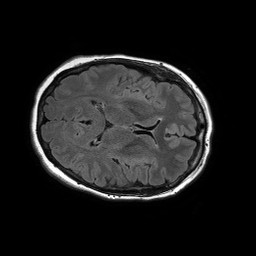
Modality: FLAIR
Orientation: axial
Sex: female
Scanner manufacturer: philips
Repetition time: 11 s
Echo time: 0.125 s